Question: Hello I have a table that look like this

I want to limit the number of characters within each column, so it will display properly, in this picture I haven't included any space to it, so it did not go into the next line when it reach the max-width.
and this is my css code.
'''
#table-main {
width: 740px;
font-size: 12px;
margin: 0 auto;
border-collapse: separate;
border-spacing: 2px;
}
#table-main th {
max-width: 50px;
padding: 5px;
color: #B22222;
background: #7fd9c1;
text-align: left;
}
#table-main tr.holiday td {
background: #ffc0cb;
}
#table-main td {
max-width: 50px;
padding: 5px;
background: #D1EEEE;
text-align: left;
table-layout:fixed
word-wrap: break-word;
}
'''
Any idea how to achieve it?
Thanks.
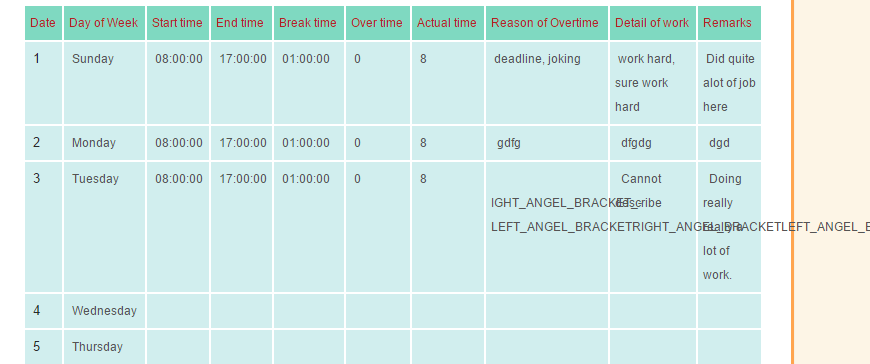
Answer: Try this, it will break by the word as well as wrap the content
'''
word-break: break-all;
word-wrap:break-word;
'''